Question: There is a 'rectangular' grid that will be of size '12 by 12', in which each corner will be clickable, which is 6*3 cells from each corner of '12*12' grid (single click on any the '4 corners' should select '6*3 cells'), which will be indicated by a color change.
After clicking one of the corners, the remaining cell i.e'(144-18 =126)' 126 cells, will be checked whether it is equally divisible by a number.
For example,'126/6 =21', so now each 21 part should be represented by a different color. The number which has to be checked against depends upon the user, if the user gives a number which is not divisible, it will not show any change.
The logic I tried to apply is, I created a multidimensional array of size '12*12', which contains full of zero's. when the user passes one of the corner coordinates '6*3' cell will turn to one. But I don't know how to implement this logic in 'html' canvas, also how to proceed further.
'''
addBed = (x, y) => {
let test = Array(12).fill(0).map(x => Array(12).fill(0));
let bedX = 3, bedY = 6; // BED AREA = 6*3
let dx = 1, dy = 1;
let endX = bedX, endY = bedY;
const roomX = 11, roomY = 11
if (x === roomX) {
dx = -1
endX = roomX - bedX
}
if (y === roomY) {
dy = -1
endY = roomY - bedY
}
for (let i = x; dx === 1 ? i < endX : i > endX; i += dx) {
for (let j = y; dy === 1 ? j < endY : j > endY; j += dy) {
test[i][j] = 1;
}
}
console.log(test)
// this.setState({ testMap: test });
}
addBed(0, 0); // this will make the first corner to be turned to 1
'''

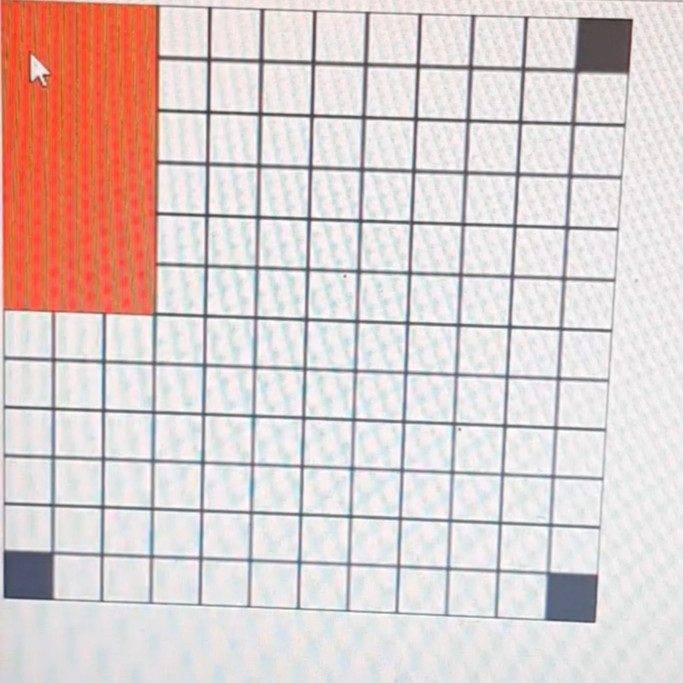
Answer: To achieve expected result, use below option of finding coordinates and cell number
1. Draw grid using for loop on both x and y axis
2. Add mousedown event to find x, y coordinates
3. Find cell from x, y coordinates and width of cell
'''
var bw = 480;
var bh = 480;
var p = 0;
var cw = 40
var canvas = document.getElementById("canvas");
var context = canvas.getContext("2d");
function drawBoard(){
for (var x = 0; x <= bw; x += cw) {
context.moveTo(0.5 + x + p, p);
context.lineTo(0.5 + x + p, bh + p);
}
for (var x = 0; x <= bh; x += cw) {
context.moveTo(p, 0.5 + x + p);
context.lineTo(bw + p, 0.5 + x + p);
}
context.strokeStyle = "black";
context.stroke();
}
drawBoard();
function getCursorPosition(canvas, event, cw) {
const rect = canvas.getBoundingClientRect()
const x = event.clientX - rect.left
const y = event.clientY - rect.top
const cy = (y + (cw - y%cw))/cw
const cx = (x + (cw - x%cw))/cw
//console.log("x: " + cx + " y: " + cy, (cx*40) - 40, (cy*40) -40)
if(cx === 1 || cx === 12 || cy ===1 || cy === 12){
var context2 = canvas.getContext("2d");
context2.beginPath();
context2.fillStyle = "red";
if(cx=== 1 && cy=== 1){
context2.fillRect(0, 0, 3*cw, 6*cw);
}
if(cx=== 12 && cy=== 1){
context2.fillRect(9*cw, 0, 3*cw, 6*cw);
}
if(cx=== 1 && cy=== 12){
context2.fillRect(0, 6*cw, 3*cw, 6*cw);
}
if(cx=== 12 && cy=== 12){
context2.fillRect(9*cw, 6*cw, 3*cw, 6*cw);
}
}
}
canvas.addEventListener('mousedown', function(e) {
getCursorPosition(canvas, e, cw)
})
'''
'''
<canvas id="canvas" width="500" height="500" style="border:1px solid #000000;">
</canvas>
'''
codepen - <URL>
Refer this link for drawing grid - <URL>